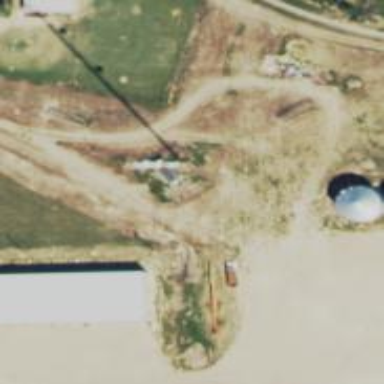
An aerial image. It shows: Man-made mast used for communication purposes.